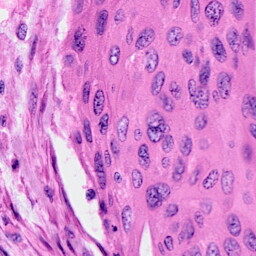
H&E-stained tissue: Cervix